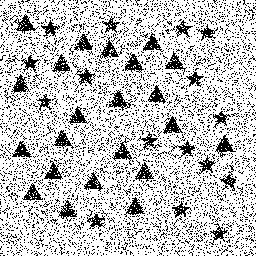
Squares: 0
Triangles: 22
Stars: 16
Total shapes: 38